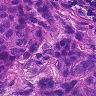
Metastatic tissue present: yes